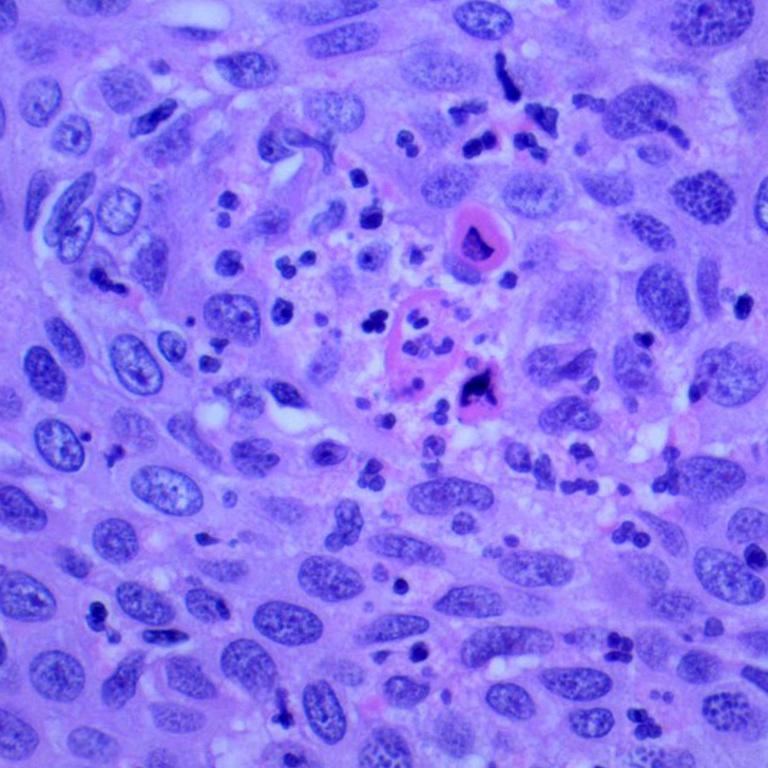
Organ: lung
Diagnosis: squamous carcinomas